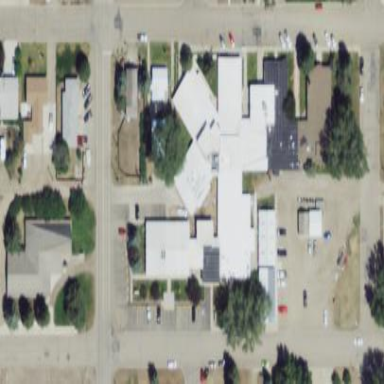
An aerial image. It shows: Healthcare facility identified as hospital.